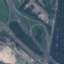
Label: Highway